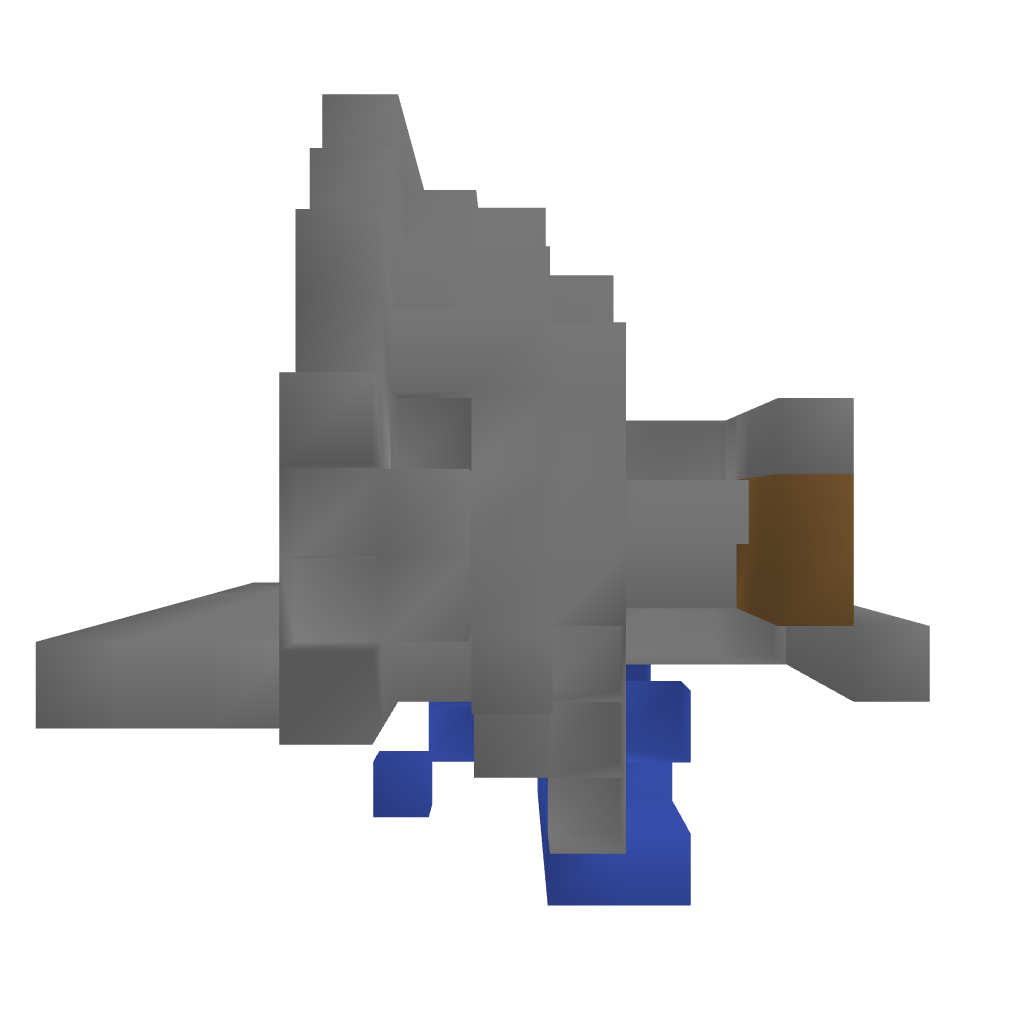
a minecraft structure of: hidden door bad low quality